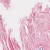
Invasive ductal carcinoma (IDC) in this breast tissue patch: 0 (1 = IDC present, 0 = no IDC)